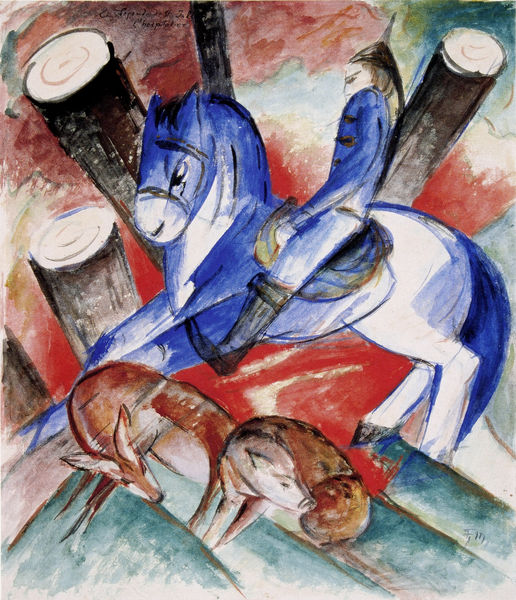
Titel: Der Heilige Julian
Künstler: Franz Marc
Standort: New York (New York)
Institution: Solomon R. Guggenheim Museum
Schlagwörter: baum, berg, blau, gemälde, mann, weiß, aquarell, baumstämme, bäume, grün, impressionismus, kubismus, sitzen, bewegung, braun, bunt, holz, hut, schwarz, säule, säulen, rot, tier, tiere, weg, wiese, expressionismus, hochformat, jacke, kappe, mütze, mensch, signatur, baumstamm, feld, felder, hügel, pfähle, stamm, auge, ohren, wald, pferd, pferde, reiter, rund, beine, hufe, mähne, reiten, sattel, schweif, zaumzeug, schrift, liegen, perspektive, zwei, moderne, abstrakt, berge, farben, farbe, formen, schweine, linien, füsse, stämme, wild, spitz, balken, abstraktion, schwein, münchen, linie, pfahl, form, schnitt, uniform, soldat, dynamik, klassische moderne, lauf, zirkus, macke, helm, stiefel, franz, fuchs, jäger, kitz, reh, rehe, rehkitz, rodung, halfter, wildschwein, stumpf, blauer reiter, cheval, chasse, chagall, galopp, pferdeschwanz, unruhig, rüssel, schwrz, franz marc, marc, blaue reiter, der blaue reiter, füchse, pickelhaube, putzen, mark, blaues pferd, tronc, pickel, eingedrehte tiere, reiter pickelhaube, tieren, unniform, cavalier, chinese, guerre, saumzeug, animal, korporal, biche, phähle, colère